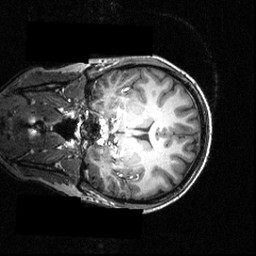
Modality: T1w
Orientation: coronal
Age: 21
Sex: female
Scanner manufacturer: siemens
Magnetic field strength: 3.951 T
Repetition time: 1.5 s
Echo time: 0.00335 s